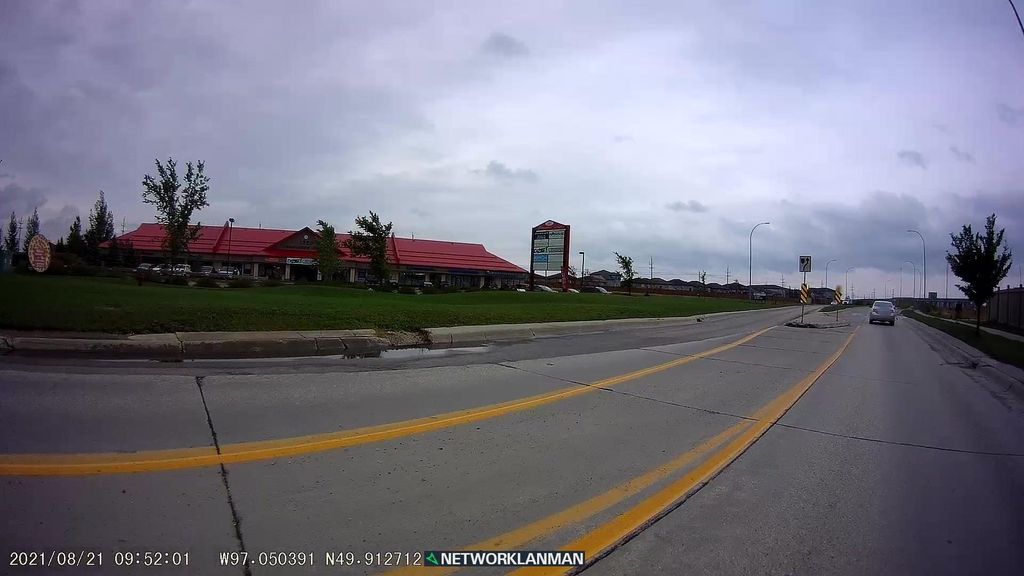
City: winnipeg